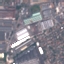
Land use / land cover: Industrial